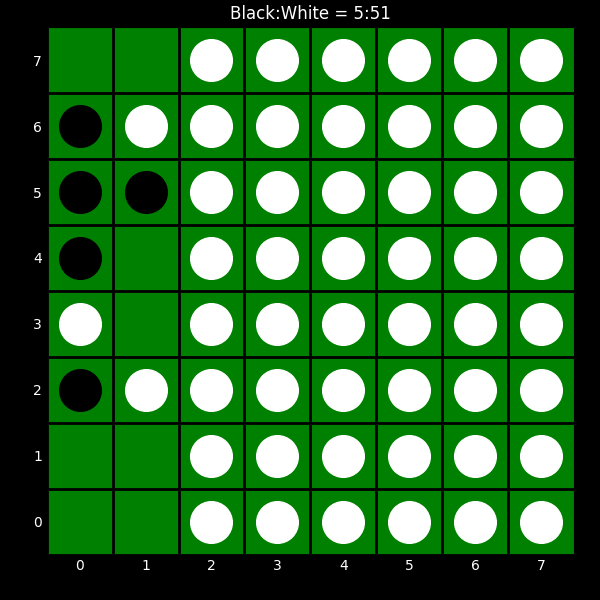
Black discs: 5
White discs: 51